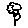
Label: flower